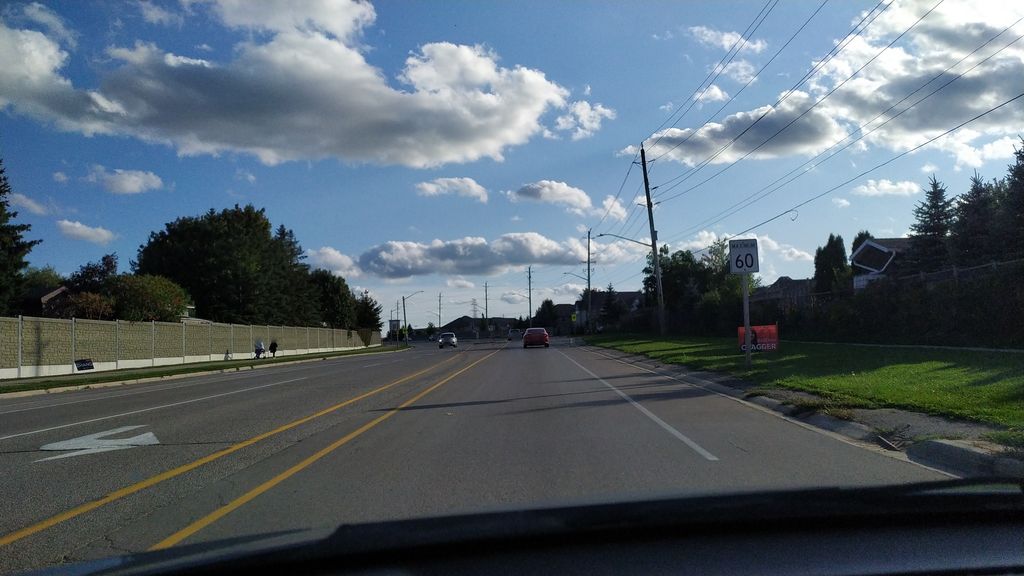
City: kitchener-waterloo